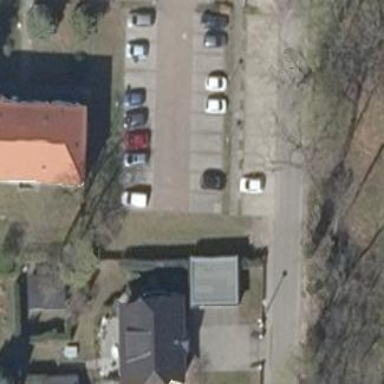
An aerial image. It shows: Parking area with surface.